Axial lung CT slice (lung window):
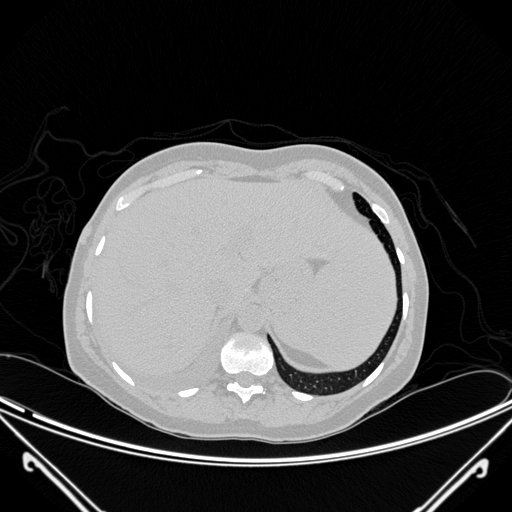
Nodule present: no